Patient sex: M
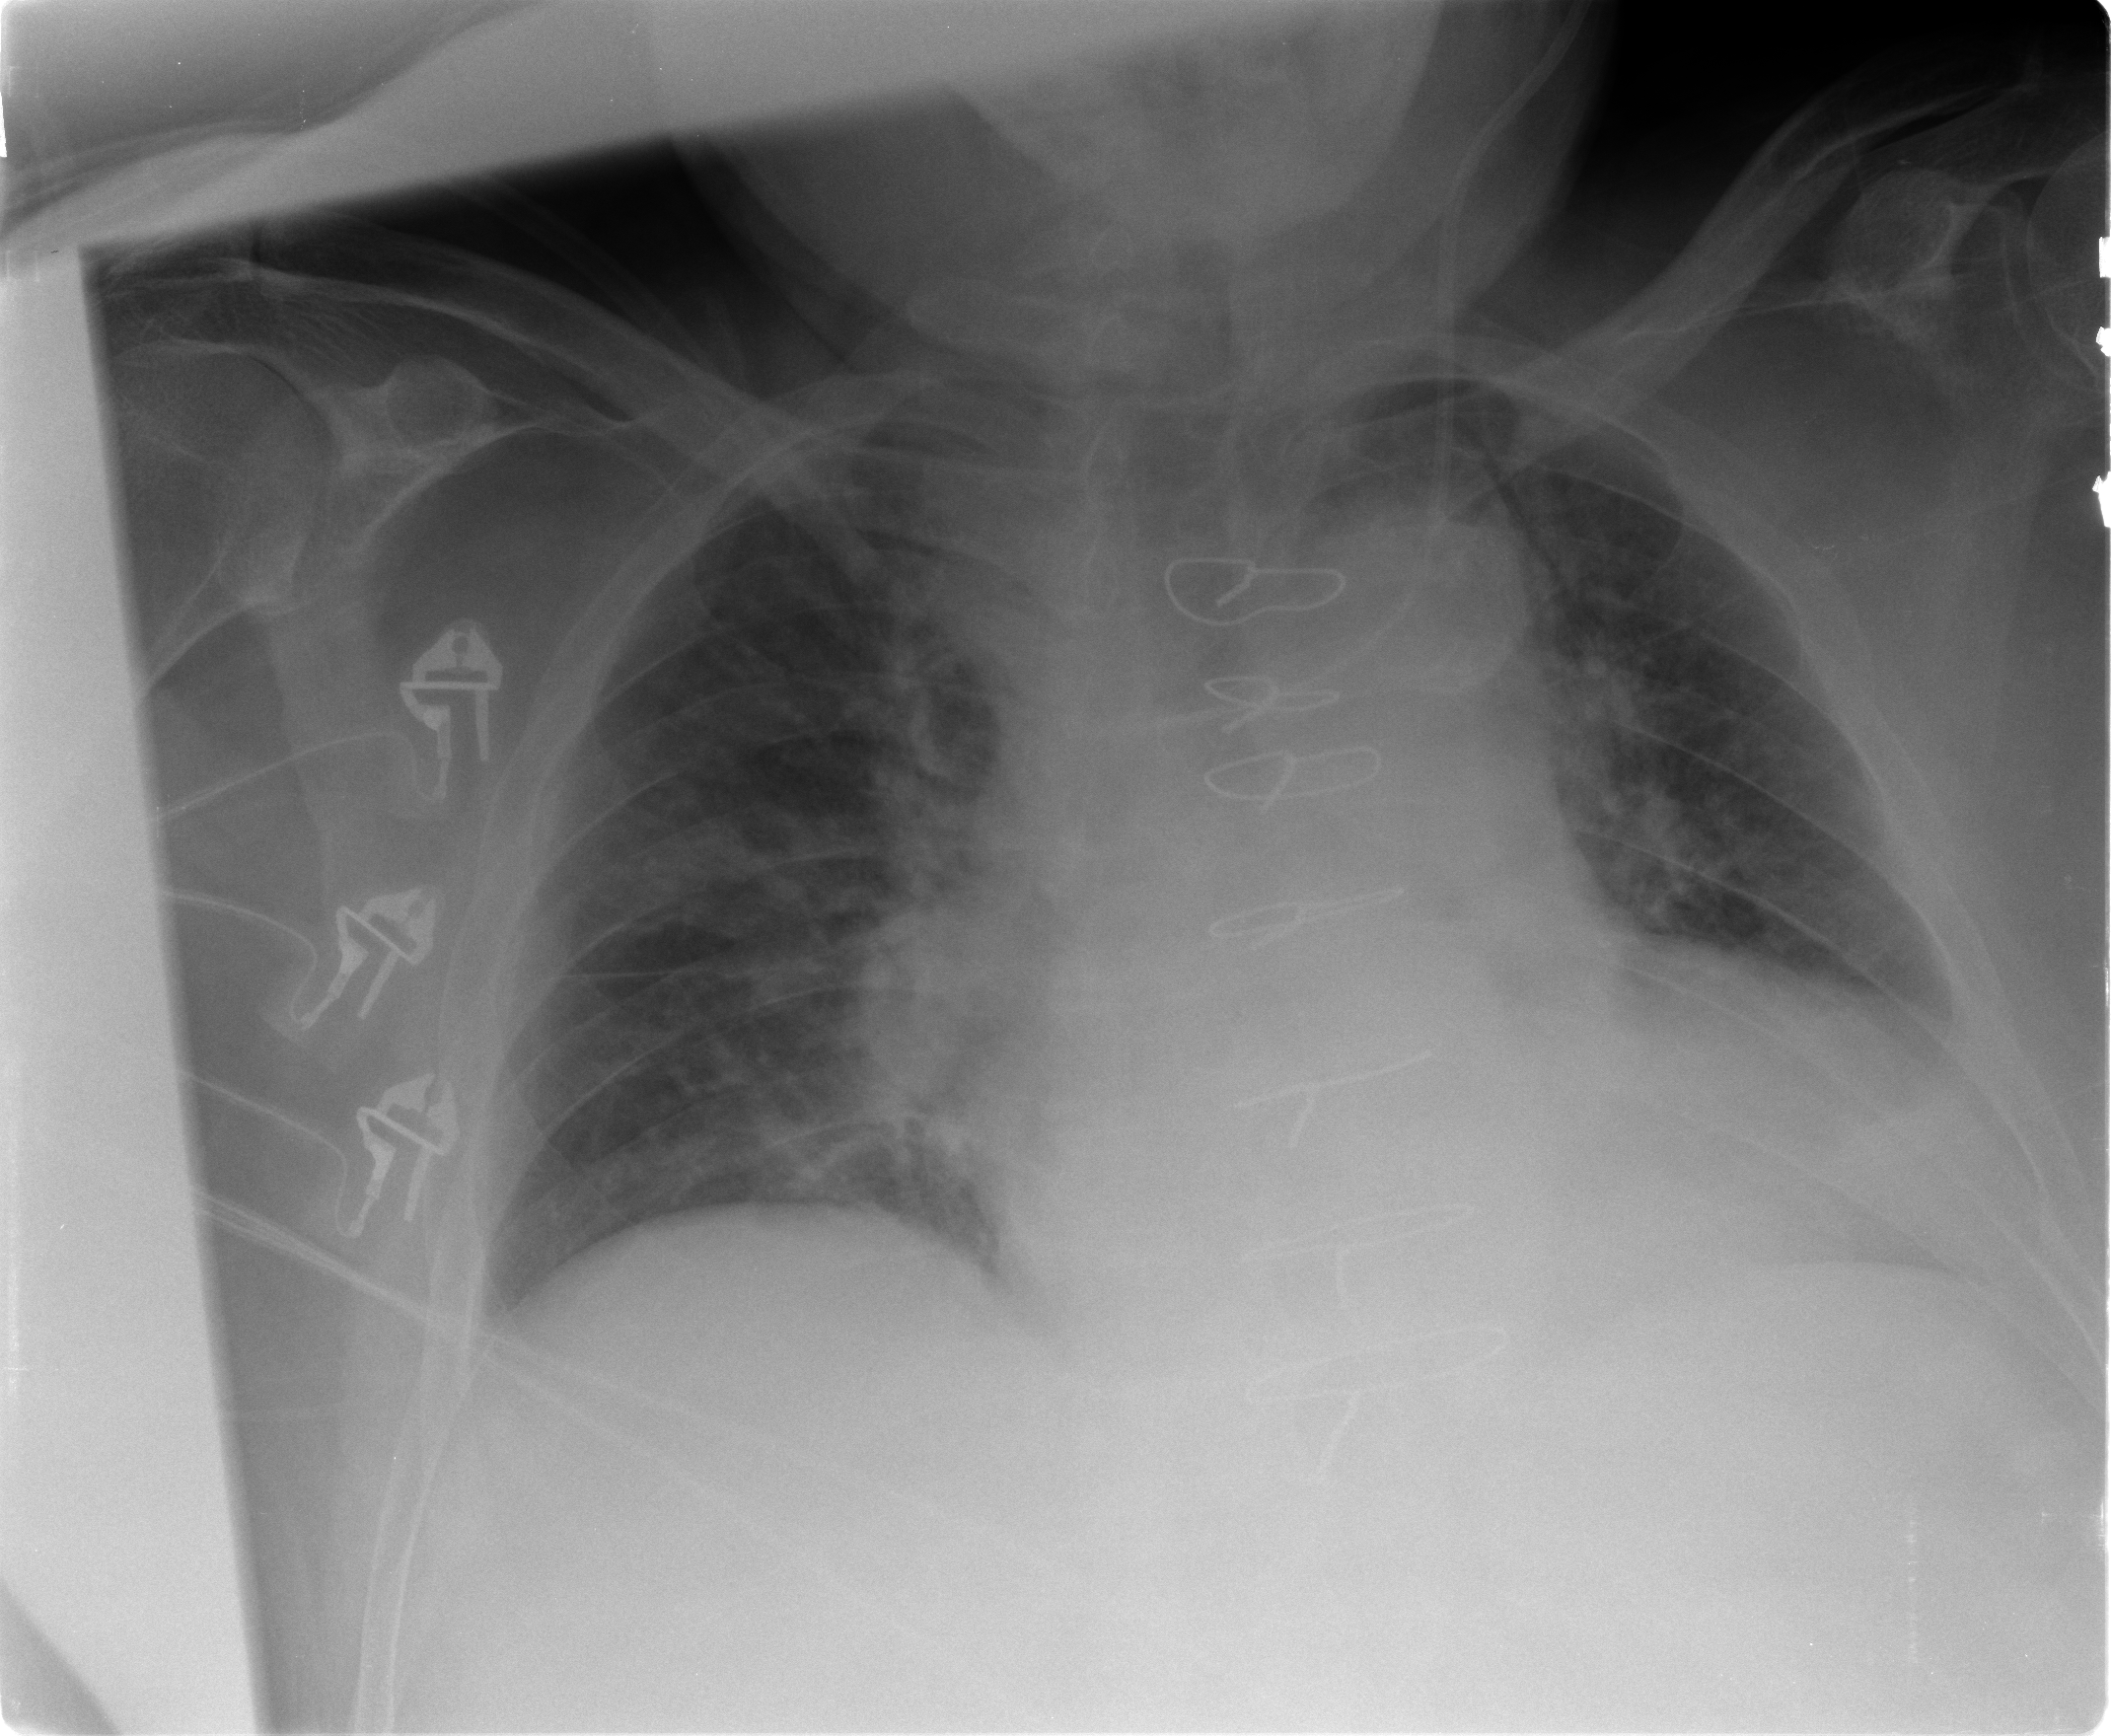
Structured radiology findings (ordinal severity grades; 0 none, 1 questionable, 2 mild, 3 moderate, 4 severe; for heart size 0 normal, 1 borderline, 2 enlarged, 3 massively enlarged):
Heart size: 2
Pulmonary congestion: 2
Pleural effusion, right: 0
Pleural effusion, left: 2
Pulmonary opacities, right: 1
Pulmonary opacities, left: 1
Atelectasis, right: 0
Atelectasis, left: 2